Question: Microsoft Visual Studio 2017 C++
Problem is that code do not read text that is in the file MVS point by red wave test.txt and in dialog box is written: argument of type "const char" is incompatible with parameter of type char
File is in the project folder////
//
'''
#include "stdafx.h"
#include "stdlib.h"
# include <fstream>
#include <stdio.h>
void HowManyWords(char FileName[]) {
FILE*file = fopen(FileName, "rt");
//if (!file)return false;
int count = 0;
char str[100];
while (fgets(str, 100, file)) {
for (int i = 0; str[i]; i++) {
if (str[i] >= 'A'&&str[i] <= 'Z' || str[i] >= 'a'&&str[i] <= 'z') {
if (str[i + 1] >= 'A'&&str[i + 1] <= 'Z' || str[i + 1] >= 'a'&&str[i + 1] <= 'z') {
}
else {
count++;
}
}
}
printf("%s", str);
}
fclose(file);
printf("%i", count);
}
int main()
{
HowManyWords("test.txt");
printf("
");
system("pause");
return 0;
}
'''
//111 words
Problem.

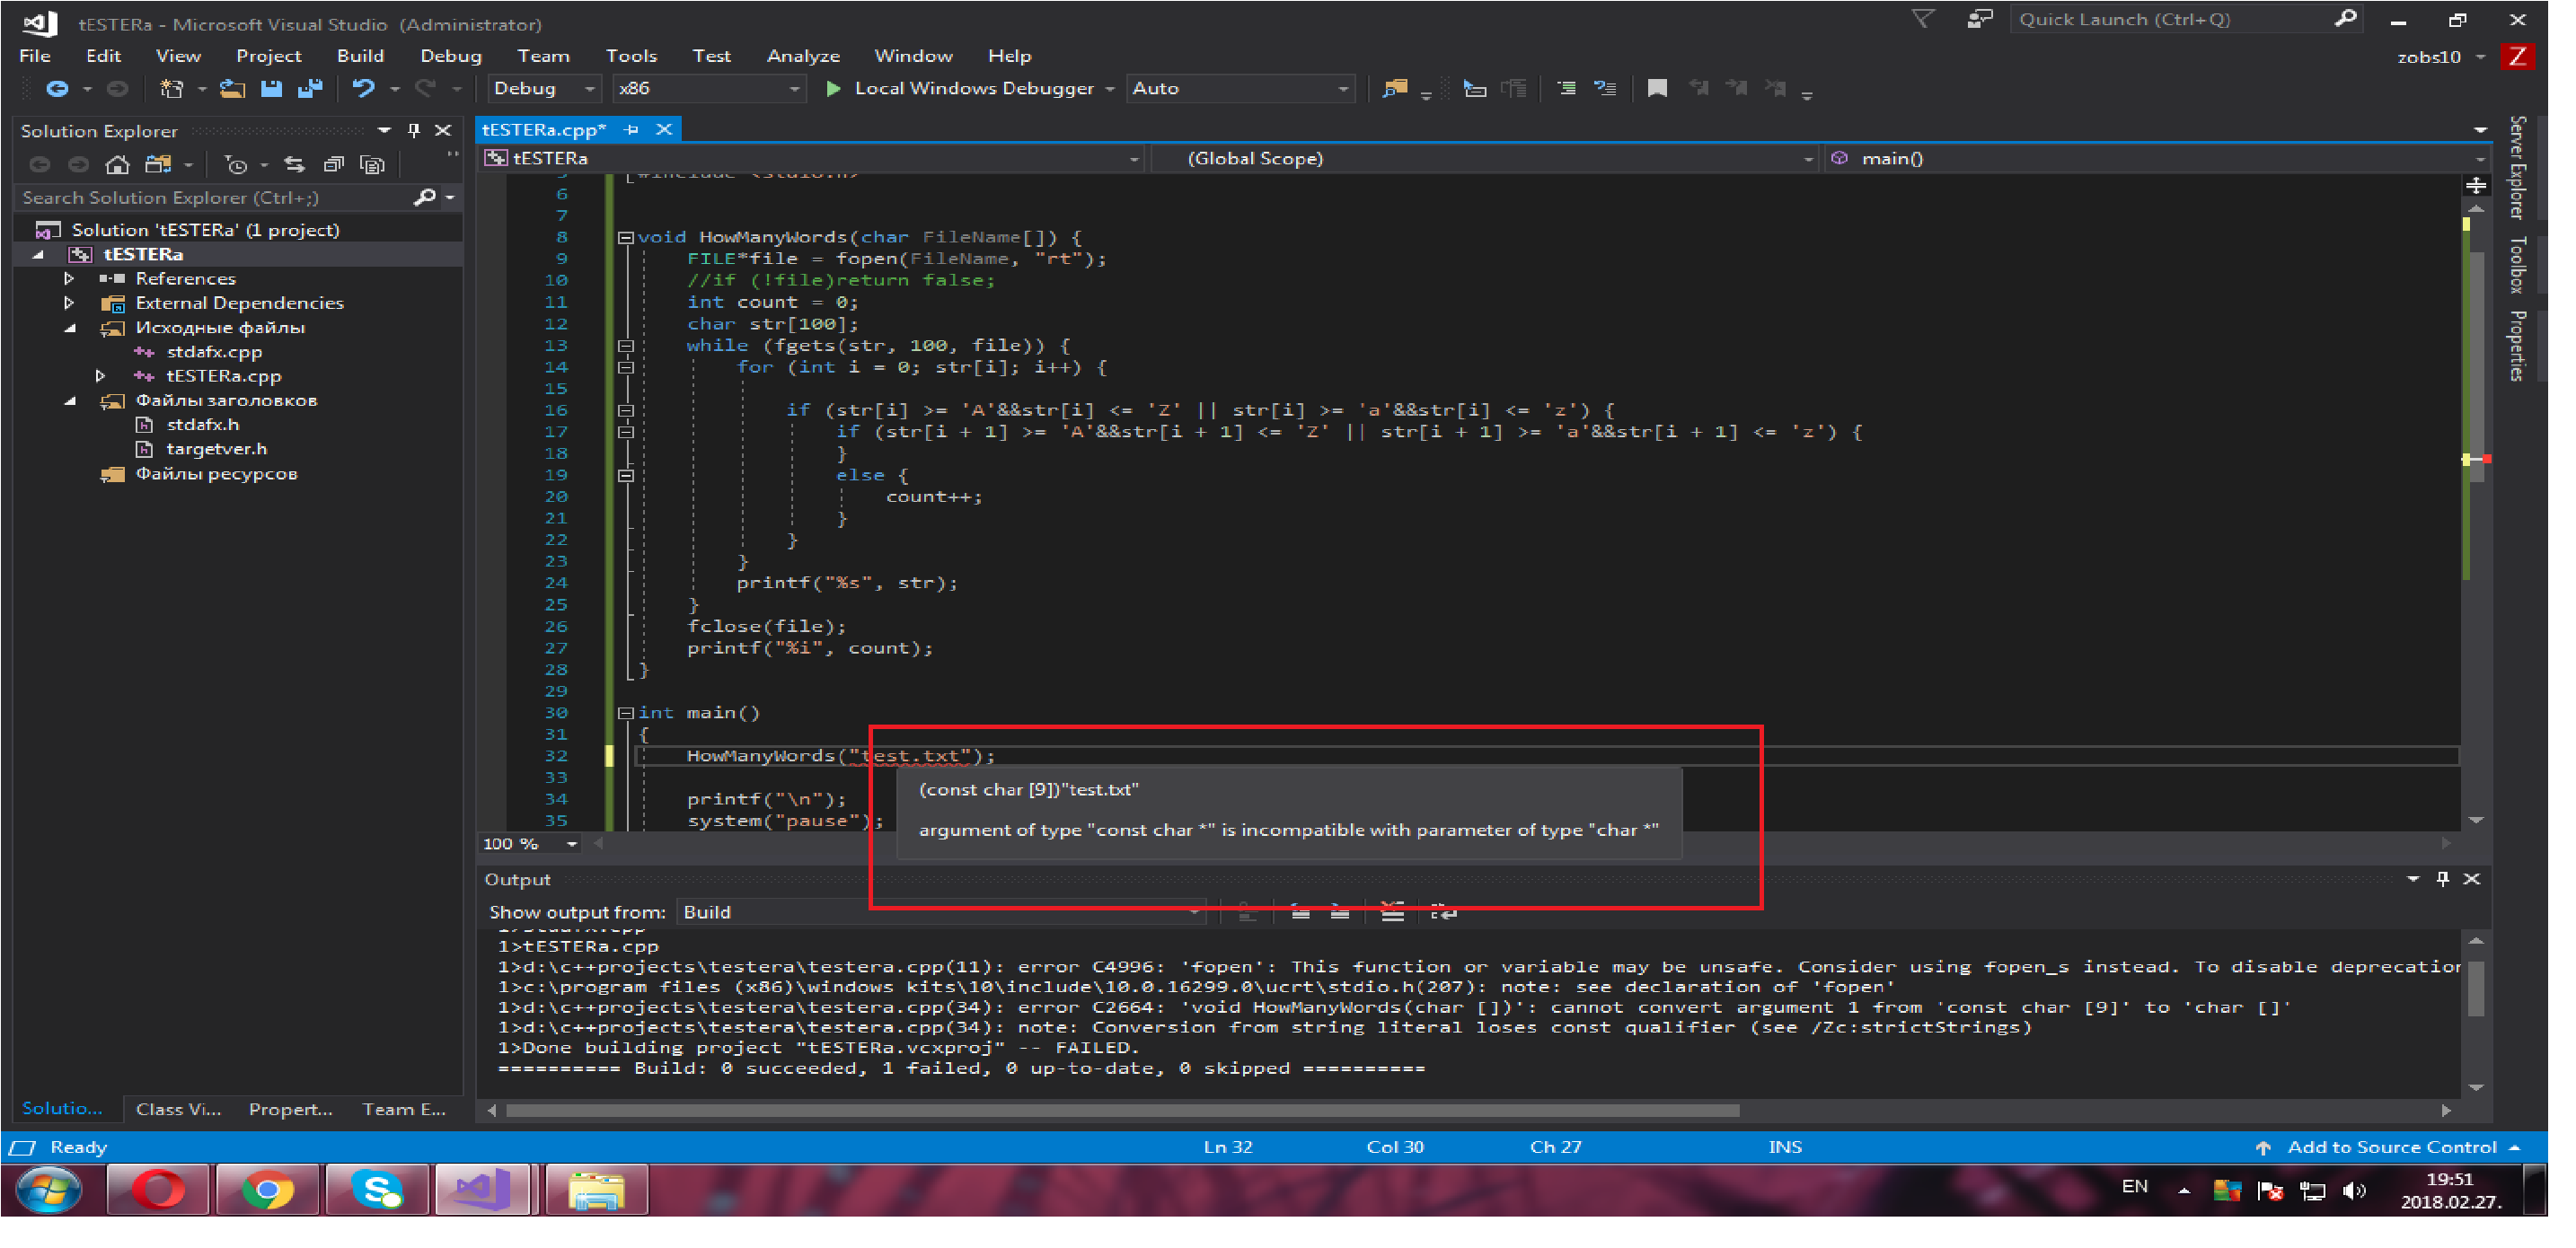
Answer: One of the issues of your program is that your function take a pointer to Mutable, R/W character array:
'''
void HowManyWords(char Filename[]);
'''
In the 'main' function, you are passing it a char string. Text literals are constant.
If you are not changing the contents of 'Filename', pass it as "read-only":
'''
void HowManyWords(char const * Filename)
'''
Reading the type from right to left, this is a pointer to constant ("read only") 'char'. The function is stating that it will not change the contents of 'Filename'. Thus you can pass it a string literal.
For more information, search the internet for "c++ const correctness pointers".
Here is a simple working example showing the correct parameter syntax for your 'HowManyWords' function:
'''
#include <stdio.h>
void HowManyWords(const char Filename[])
{
puts("Filename: ");
puts(Filename);
puts("
");
}
int main()
{
HowManyWords("test.txt");
puts("
");
return 0;
}
'''
Here is the compilation and output, using 'g++' on Cygwin, on Windows 7:
'''
$ g++ -o main.exe main.cpp
$ ./main.exe
Filename:
test.txt
$
'''
As I stated above, comment out your code in 'HowManyWords' and get the parameter passing working correctly. Next, add a little bit of code; compile, test and repeat.